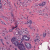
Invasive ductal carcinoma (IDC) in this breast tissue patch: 1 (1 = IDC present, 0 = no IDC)